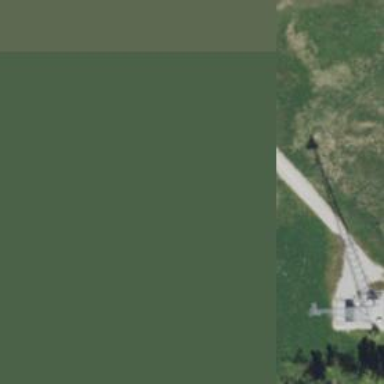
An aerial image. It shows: H-frame power tower with distinctive design.